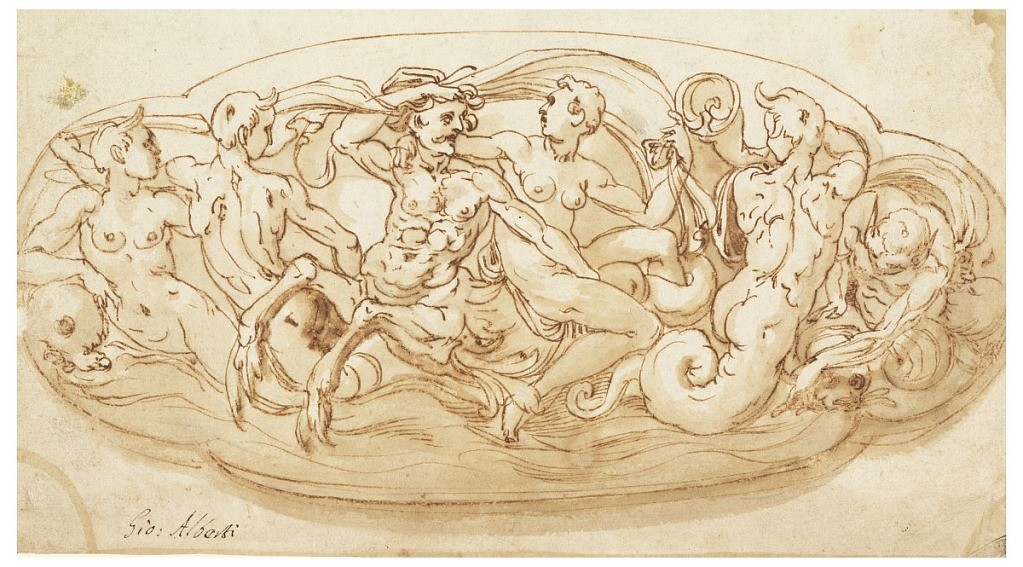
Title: Project for the decoration of a silver plate.
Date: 1590–1620
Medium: Black chalk, pen, ink, bistre wash on paper.
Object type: Drawing
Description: Elongated quatrefoil. A nymph rides upon a sea centaur, accompanied by three mermen, and a nymph on a dolphin. Top part of eagle in ovoid under a crown; scheme of Briquet 209.